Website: macys
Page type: account-selection
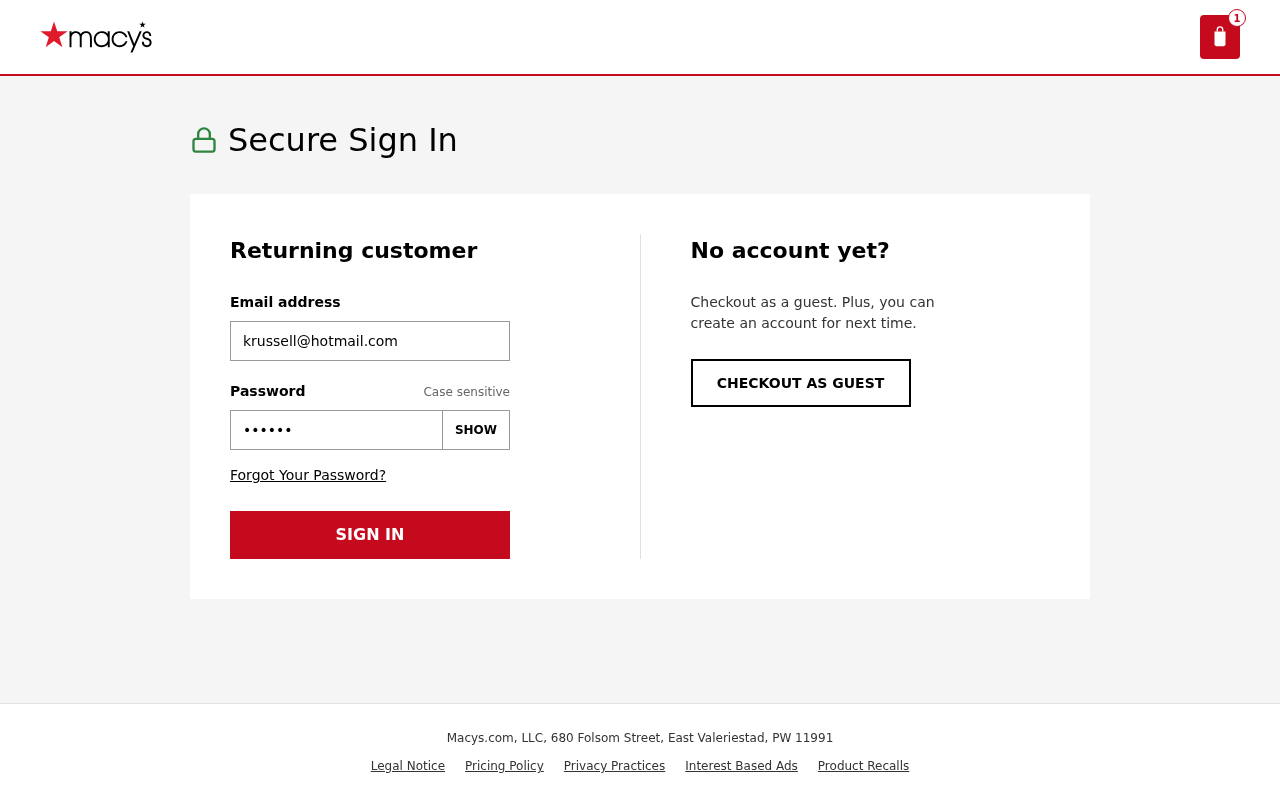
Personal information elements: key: PII_EMAIL
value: krussell@hotmail.com
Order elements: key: ORDER_NUM_ITEMS
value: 1